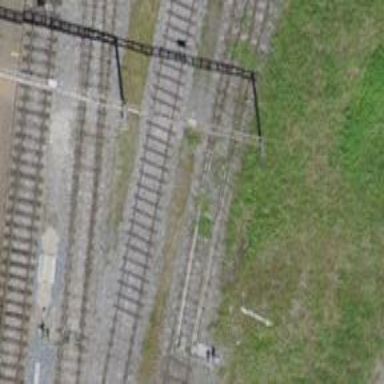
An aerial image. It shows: Railway switch.